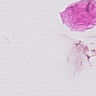
Metastatic tissue present: no